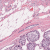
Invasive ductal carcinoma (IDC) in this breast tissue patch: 1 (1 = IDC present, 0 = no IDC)